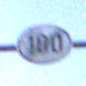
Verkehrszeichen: EndeGeschwindigkeit100
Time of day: SunriseSunset
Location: Outdoor (Urban)
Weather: Clear
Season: NotSpecified
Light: Natural